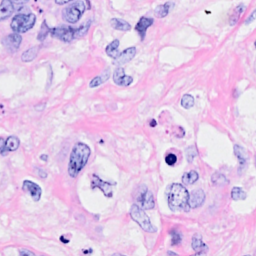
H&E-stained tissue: Breast